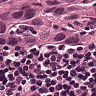
Metastatic tissue present: yes